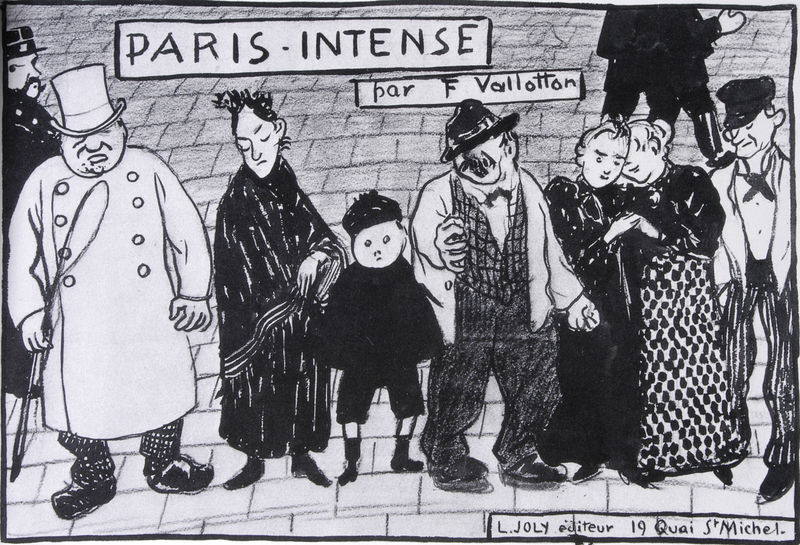
Titel: Straßenszene
Künstler: Félix Vallotton
Standort: Lausanne
Institution: Galerie Vallotton
Schlagwörter: gruppe, mann, umhang, weiß, frauen, menschen, frankreich, frau, frisur, grau, hut, hüte, kariert, kleid, kleider, kreide, männer, paris, schwarz, straße, zeichnung, tuch, gesellschaft, herren, leute, rock, zylinder, hose, kappe, mütze, stehen, trauer, herr, signatur, boden, mantel, kind, mutter, personen, blatt, frontal, schürze, füße, schrift, vallotton, valloton, man, pflaster, schuhe, grafik, graphik, schichten, platz, figuren, französisch, karikatur, schnäuzer, witwe, junge, warten, waden, knöpfe, fliege, weste, punkte, tusche, knabe, maske, bürgersteig, gehsteig, gemalt, kohle, druck, lithographie, schwarzweiss, comic, lithografie, gehweg, gendarme, karrikatur, kopfsteinpflaster, kritik, polizist, uniform, gendarm, bürger, cartoon, plakat, angel, bahnhof, bürgertu, flüstern, francois valloton, garphik, intense, intensiv, joly, kutscher, l. joly écriteur, menschenschlange, metro, mäntel, mäuler, o beine, par, par f valloton, par f vallotton, paris   intense, peitsche, quai st. michel, reihe, schlange, sozialkritik, st michel, titelblatt, volk, worte, zirkus, zirkusdirektor, bäcker, kacheln, stift, daumier, männder, armut, rute, ärger, sohn, koch, zeichung, michel, geschwätz, komiks, schwazr, armer, pfalster, kunge, pantomime, reicher, zeichentrick, schutzmann, pris, rz, läute, 19, plakast, frau schürze, trickfilm, zeichentrickfilm, doaumier, zusammenleben, schwa, verschiedene personen, prais intense, ze3ichnung